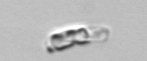
Label: Guinardia_striata